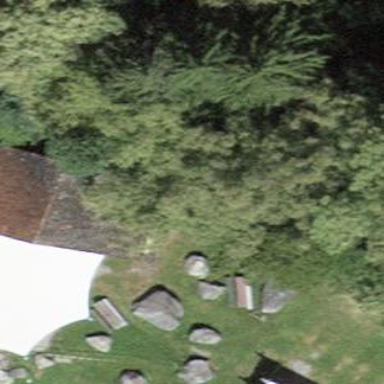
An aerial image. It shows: Barn located at campsite.